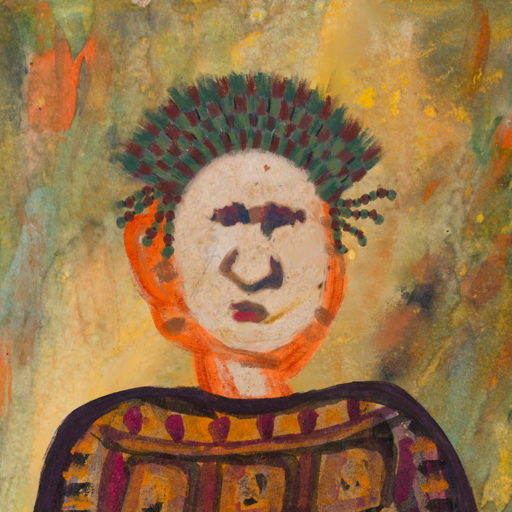
Background: Comrade, Head And Neck Front: Rupkatha, Face Front: In_The_Sun, Bust: Doll, Hair Front: Blank, Head Accessory: After_Raid_Crown, Second Necklace: Blank, Necklace: Blank, Baby: Blank